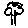
Label: tree